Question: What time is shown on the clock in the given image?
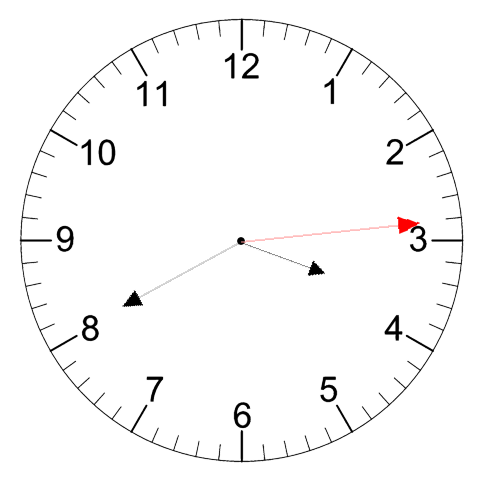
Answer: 03:40:14